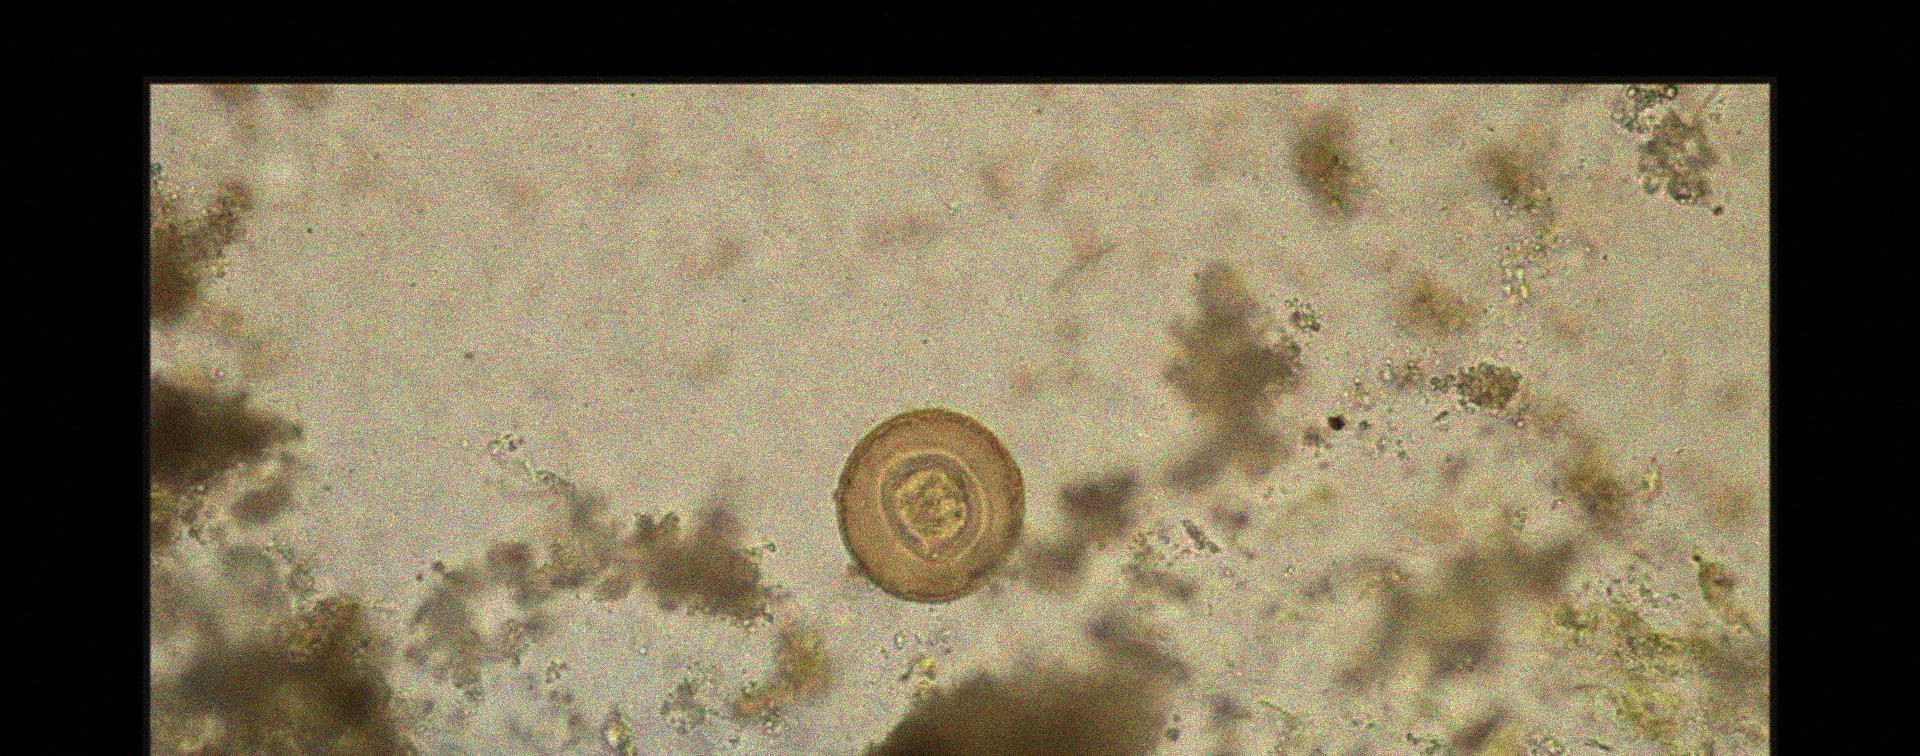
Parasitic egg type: Hymenolepis diminuta